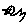
Label: bird